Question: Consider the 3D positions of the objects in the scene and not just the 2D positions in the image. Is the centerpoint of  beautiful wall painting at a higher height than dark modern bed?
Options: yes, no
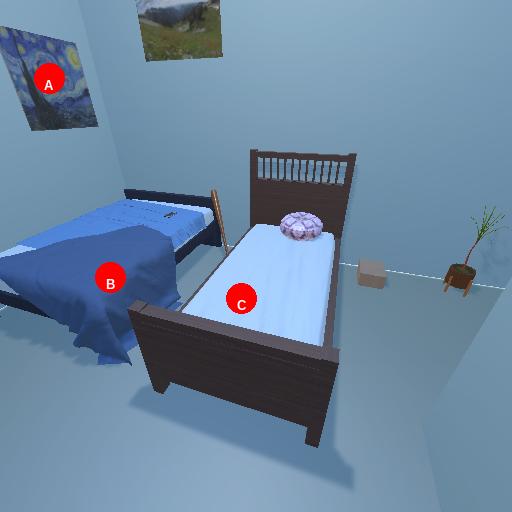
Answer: yes